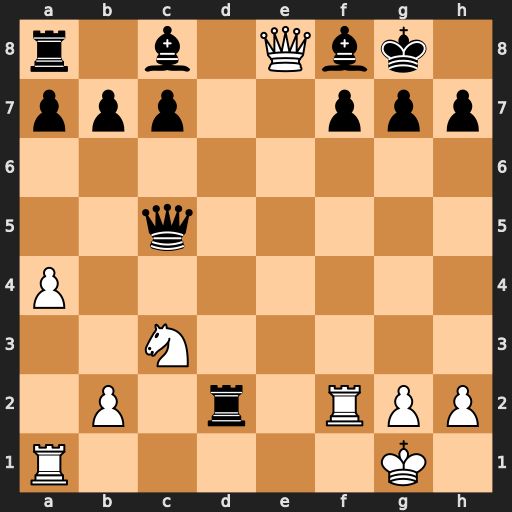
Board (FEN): r1b1Qbk1/ppp2ppp/8/2q5/P7/2N5/1P1r1RPP/R5K1
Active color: w
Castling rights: -
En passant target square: -
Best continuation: Qxf7+ Kh8 Qxf8+ Qxf8 Rxf8#